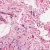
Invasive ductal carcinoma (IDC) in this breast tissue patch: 0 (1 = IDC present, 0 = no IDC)